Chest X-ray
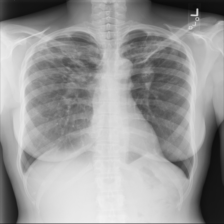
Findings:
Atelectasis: negative
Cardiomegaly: negative
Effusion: negative
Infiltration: negative
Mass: negative
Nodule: negative
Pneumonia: negative
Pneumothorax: negative
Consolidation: negative
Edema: negative
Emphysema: negative
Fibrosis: positive
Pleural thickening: negative
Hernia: negative